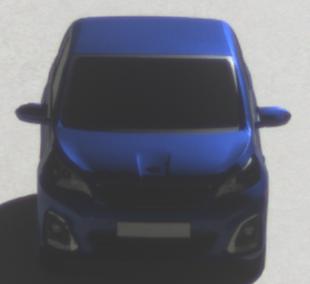
Make: Peugeot
Model: 108 1.0 VTi 68
Detailed model: 108
Model produced from: 2015/03
Model produced until: 2016/10
Doors: 3
Color: blue
Road condition: dry road
Daytime: morning or afternoon
Contrast: high contrast